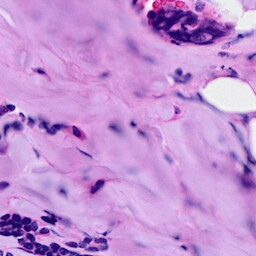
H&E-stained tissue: Breast